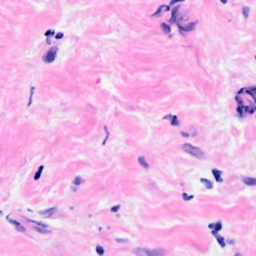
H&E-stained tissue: Breast